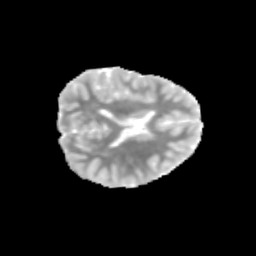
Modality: MD
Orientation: axial
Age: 9
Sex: female
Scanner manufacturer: siemens
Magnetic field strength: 3 T
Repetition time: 3.8 s
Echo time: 0.07 s